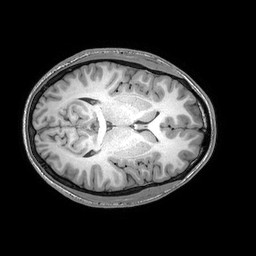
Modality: T1w
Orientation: axial
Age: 19
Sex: male
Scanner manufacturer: philips
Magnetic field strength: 3 T